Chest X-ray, PA view. Patient: 39 years old, sex F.
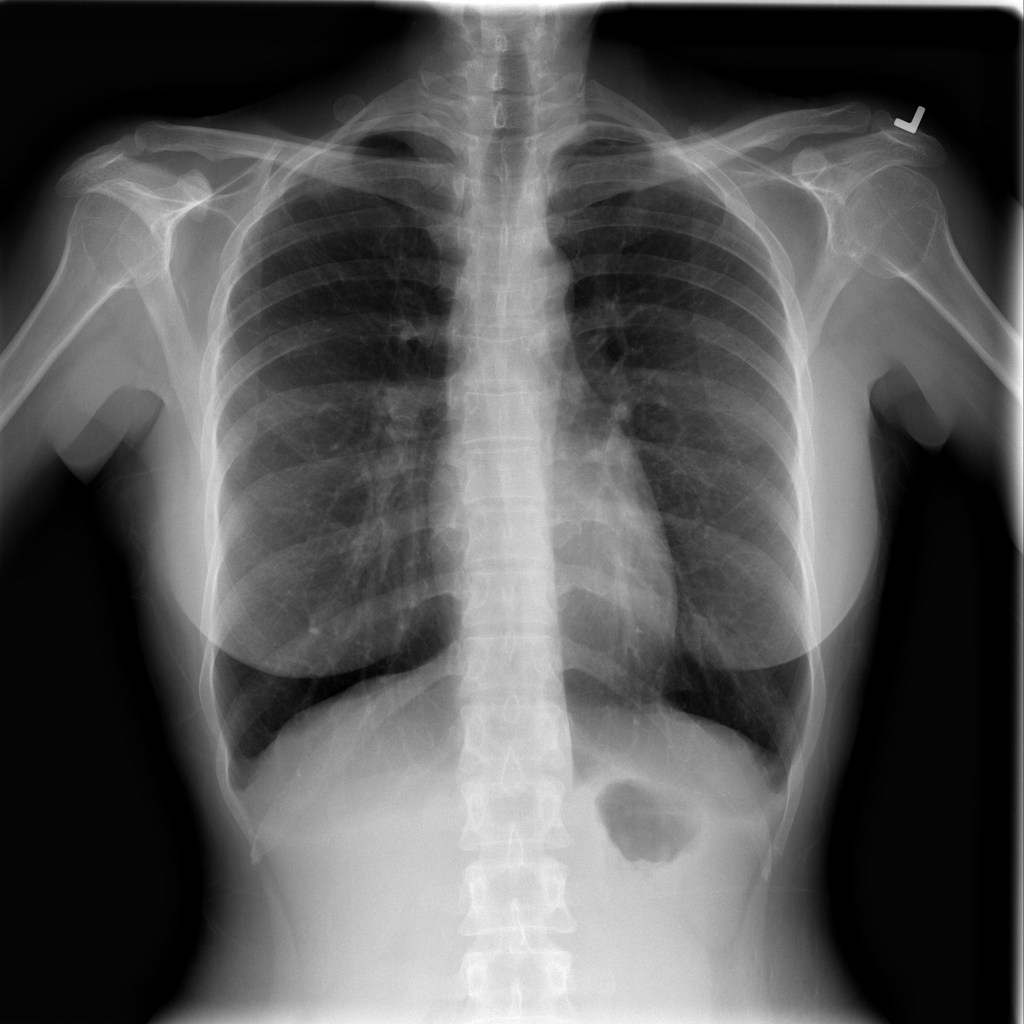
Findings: No Finding